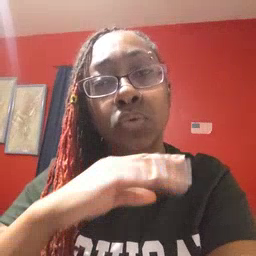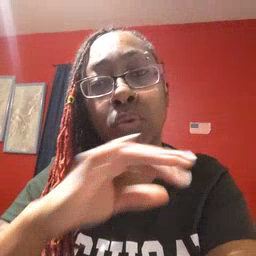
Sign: dirty